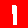
Digit: 1